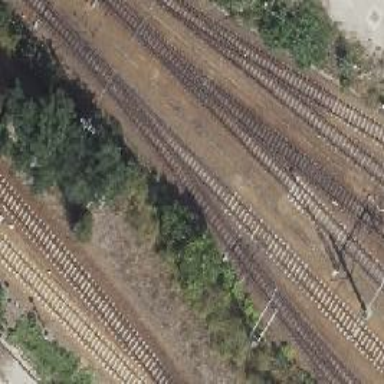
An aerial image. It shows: Rail siding with electrified contact lines for trains.